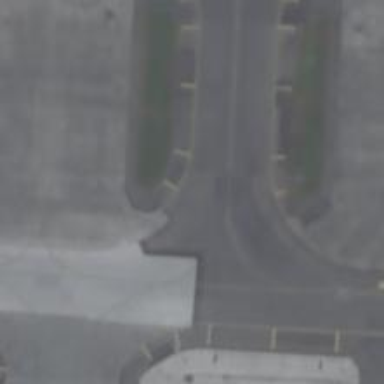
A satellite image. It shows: View of taxiway at the airport.